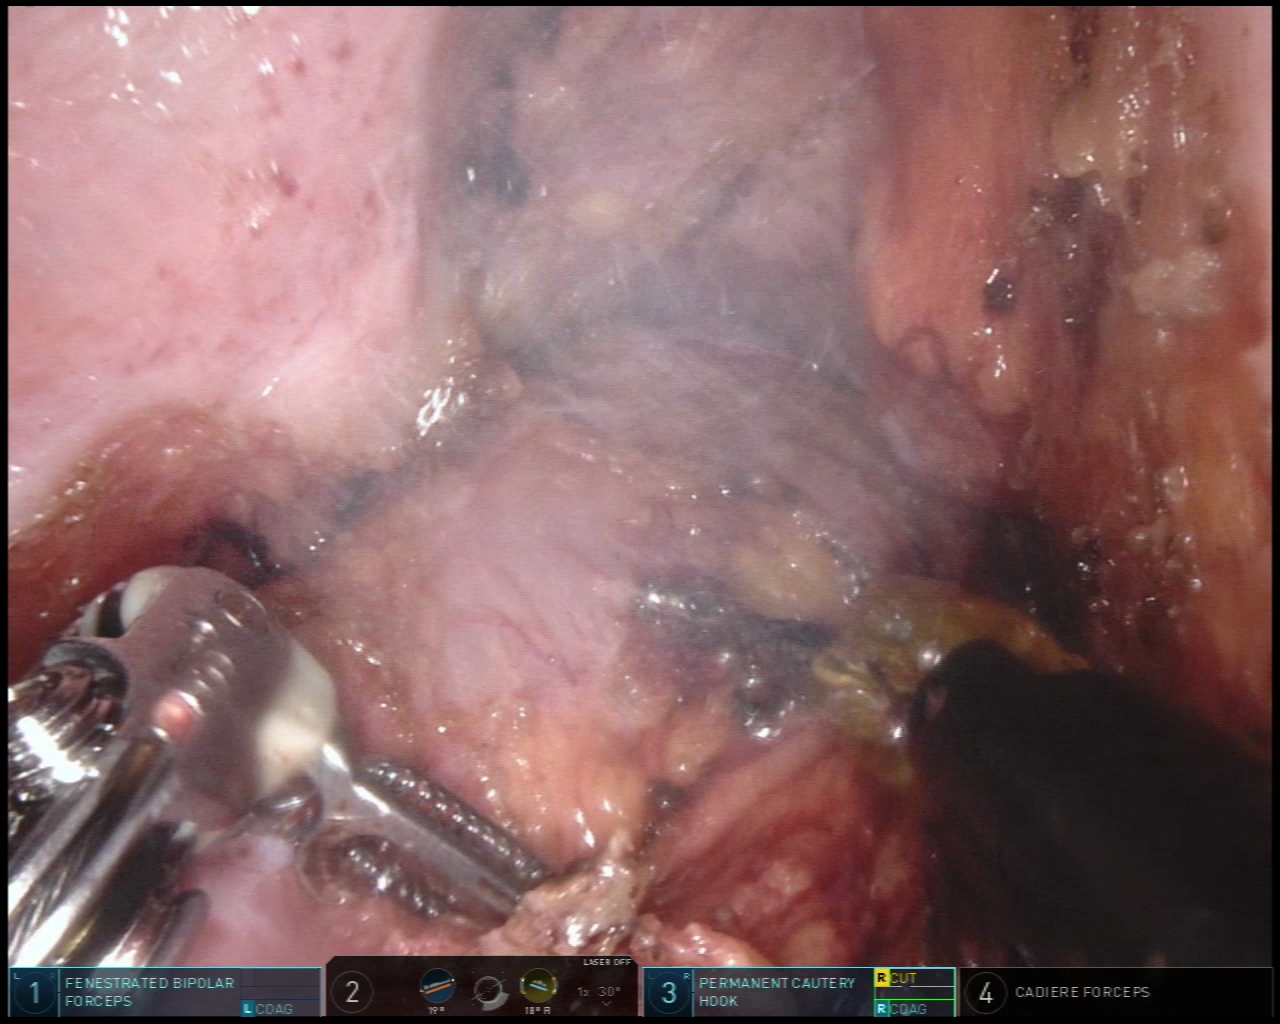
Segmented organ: vesicular_glands
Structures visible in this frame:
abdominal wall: no
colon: no
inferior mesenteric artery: no
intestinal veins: no
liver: no
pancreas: no
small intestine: no
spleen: no
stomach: no
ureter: no
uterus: no
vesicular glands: yes